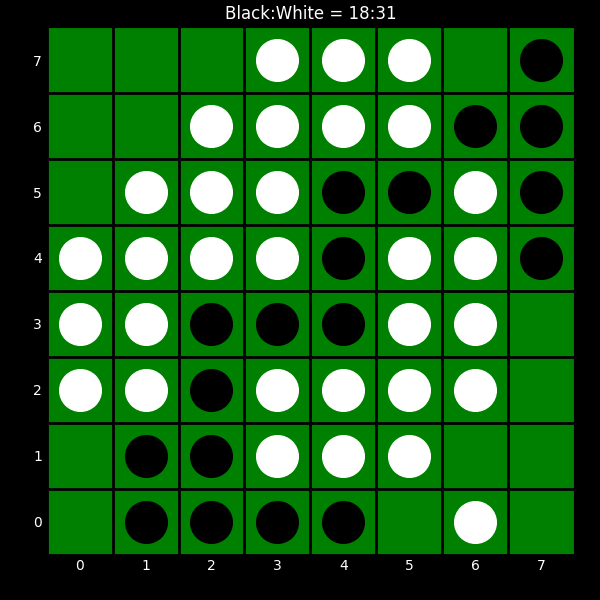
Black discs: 18
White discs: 31